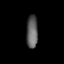
Tissue: prostate
Cell type: Fibroblasts
Senescence score: 0.687
Nuclear area (px): 369
Mean DAPI intensity: 95.06